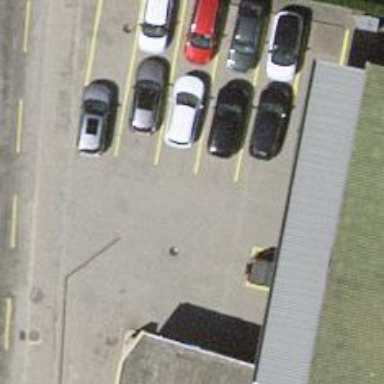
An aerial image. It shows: Fuel station.